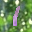
Label: 1